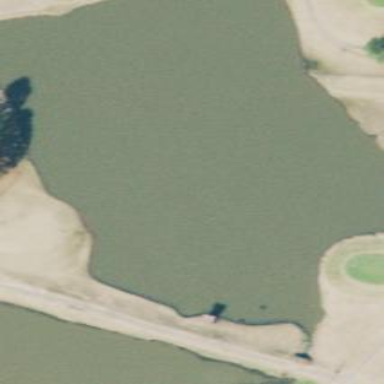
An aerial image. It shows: Scenic view of water hazard on golf course. The natural water feature adds beauty to the landscape.